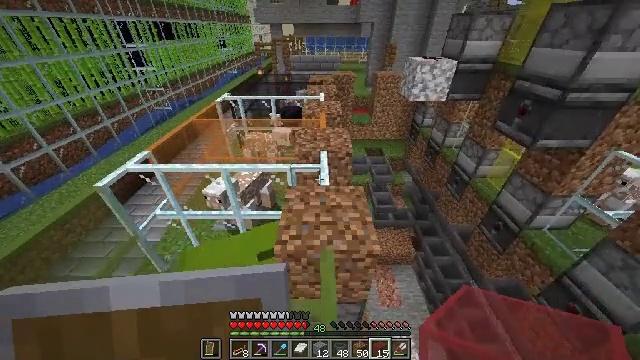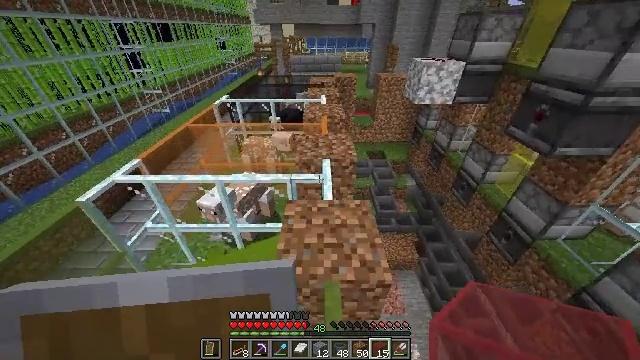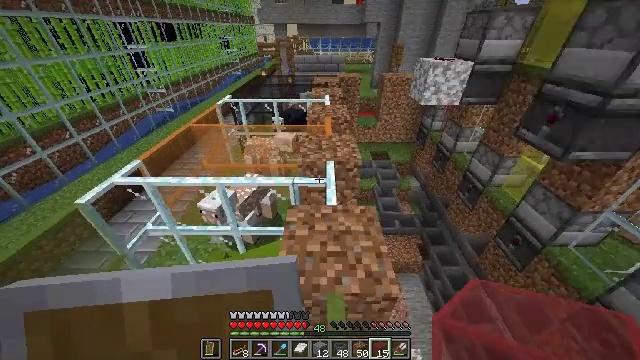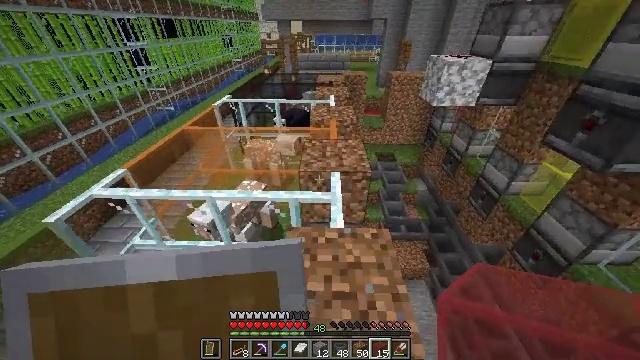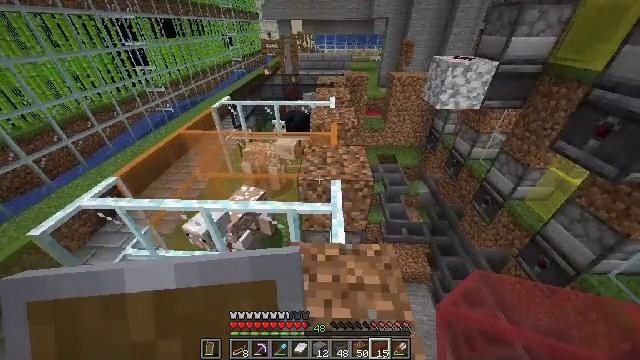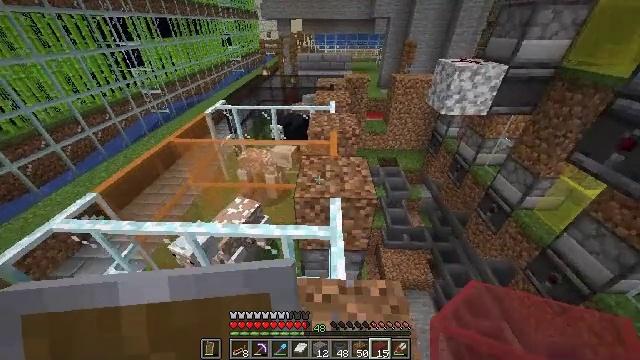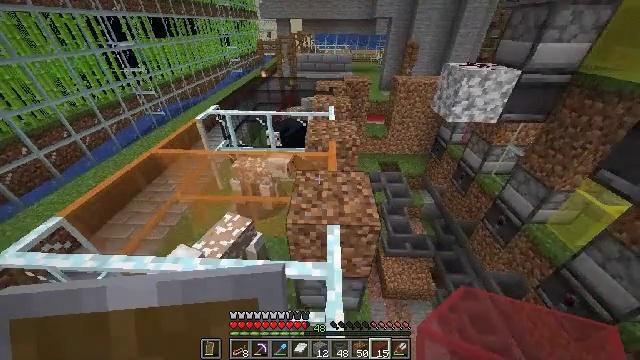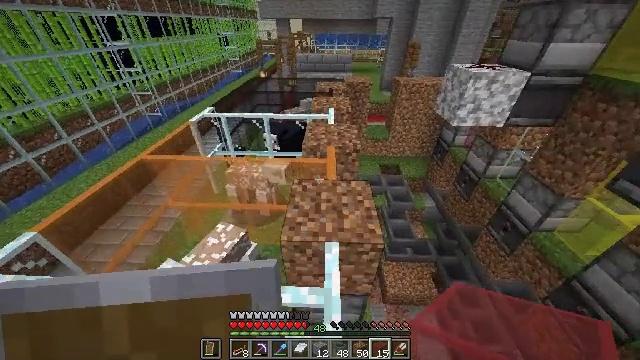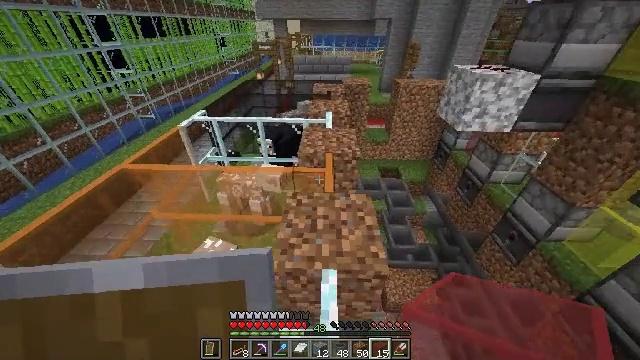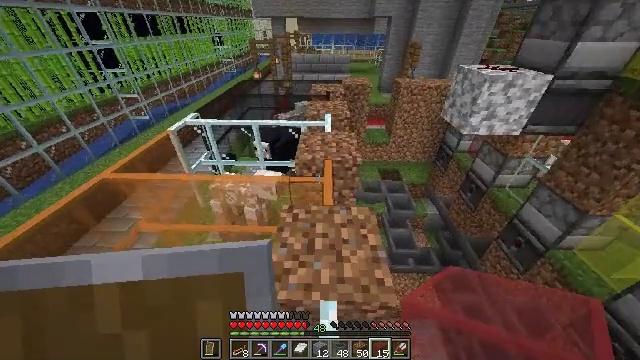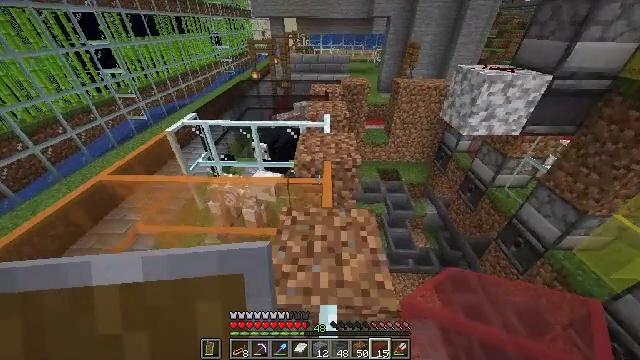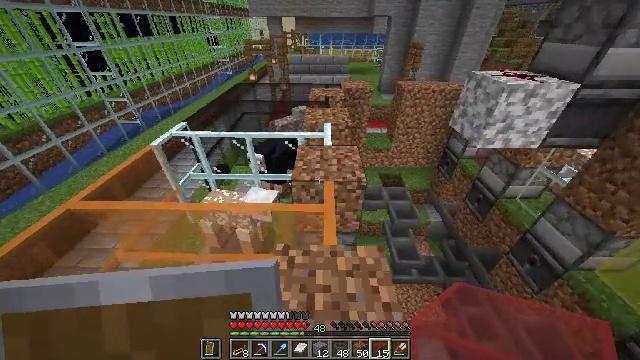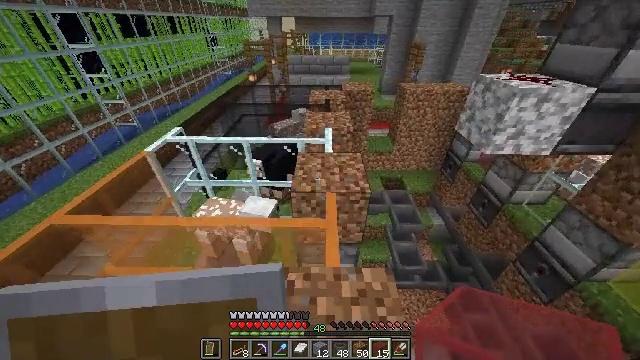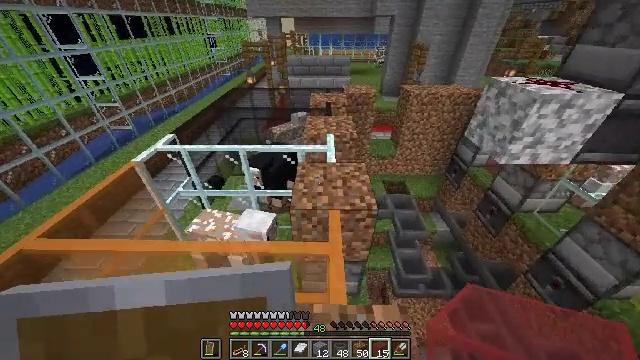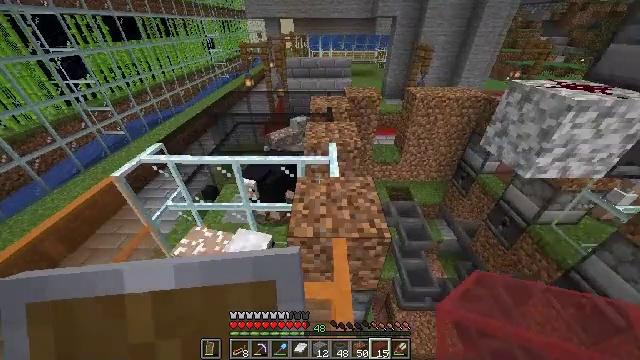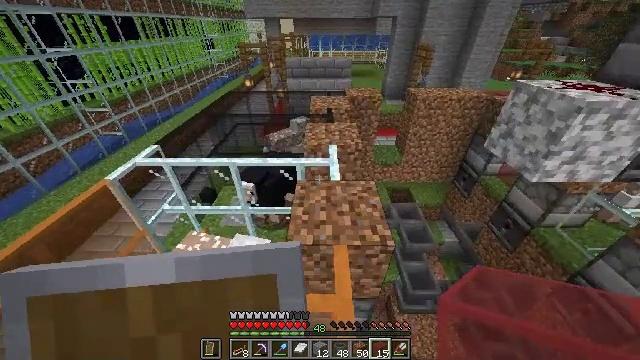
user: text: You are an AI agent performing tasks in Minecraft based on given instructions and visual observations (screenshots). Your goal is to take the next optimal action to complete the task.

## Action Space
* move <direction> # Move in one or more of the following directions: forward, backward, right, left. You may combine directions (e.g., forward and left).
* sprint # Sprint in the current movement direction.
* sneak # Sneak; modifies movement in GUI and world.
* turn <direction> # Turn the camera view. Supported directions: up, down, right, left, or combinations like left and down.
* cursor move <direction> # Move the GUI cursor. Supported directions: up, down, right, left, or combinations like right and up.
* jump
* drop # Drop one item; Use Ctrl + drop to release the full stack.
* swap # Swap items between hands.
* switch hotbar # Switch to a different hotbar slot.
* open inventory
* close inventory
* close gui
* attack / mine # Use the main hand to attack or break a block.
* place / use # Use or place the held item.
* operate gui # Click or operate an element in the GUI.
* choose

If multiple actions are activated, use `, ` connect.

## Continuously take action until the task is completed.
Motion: motion action
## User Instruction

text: Remove the red stained glass pane.
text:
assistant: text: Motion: move forward
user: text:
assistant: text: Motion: move forward
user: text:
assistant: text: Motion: move forward, turn left
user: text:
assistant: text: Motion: move forward
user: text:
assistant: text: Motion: move forward
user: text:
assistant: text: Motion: move forward
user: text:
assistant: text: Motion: move forward
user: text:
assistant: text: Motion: move forward
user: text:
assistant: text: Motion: move forward
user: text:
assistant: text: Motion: move forward
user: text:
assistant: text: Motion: move forward
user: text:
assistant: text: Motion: move forward
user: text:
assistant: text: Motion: move forward
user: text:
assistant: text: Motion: move forward
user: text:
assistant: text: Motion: move forward
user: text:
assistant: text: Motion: move forward
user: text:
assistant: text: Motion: move forward
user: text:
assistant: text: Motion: move forward
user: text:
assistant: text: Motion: move forward
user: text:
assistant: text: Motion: move forward
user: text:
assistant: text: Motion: move forward
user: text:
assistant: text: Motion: move forward
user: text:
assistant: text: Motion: move forward
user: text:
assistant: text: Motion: move forward
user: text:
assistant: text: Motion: move forward
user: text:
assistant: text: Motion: move forward
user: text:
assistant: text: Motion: move forward, turn right
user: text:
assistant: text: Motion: move forward, turn right and down
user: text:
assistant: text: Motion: move forward, turn right
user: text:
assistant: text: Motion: move forward, turn right and down